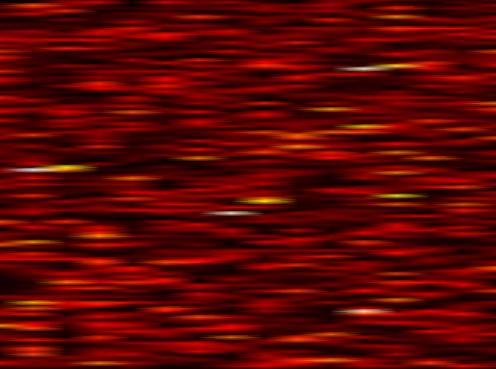
Label: WOLA